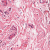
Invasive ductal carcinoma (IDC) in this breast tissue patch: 0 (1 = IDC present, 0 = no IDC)